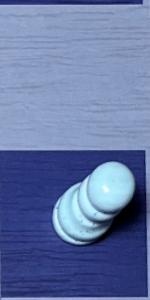
Label: Pawn_White